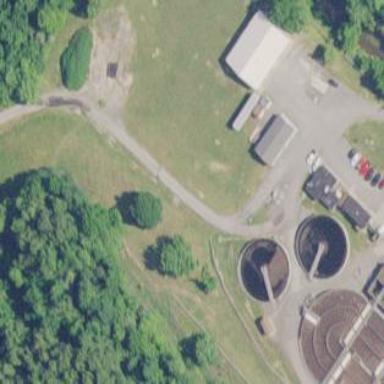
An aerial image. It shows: Wastewater plant.